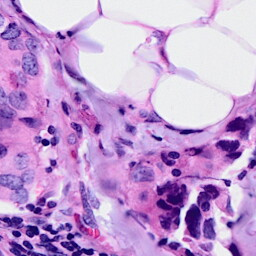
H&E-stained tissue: Breast